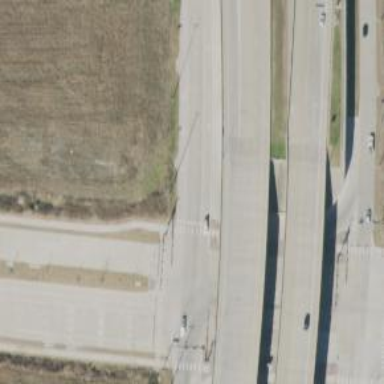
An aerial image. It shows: Secondary road with frontage road alongside.